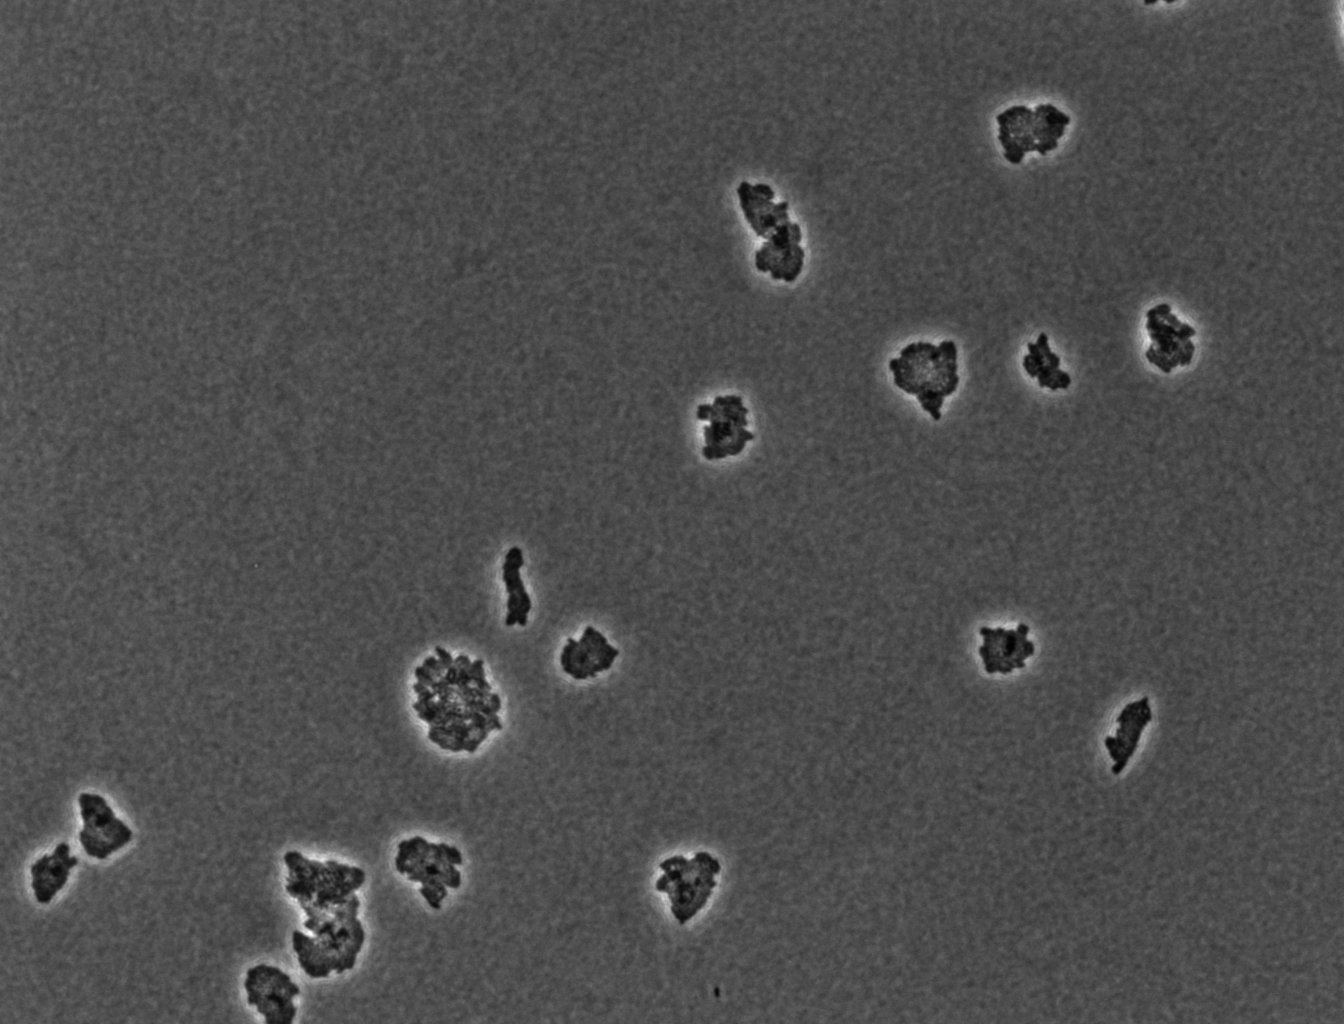
Phase contrast microscopy, 20x objective, 5 h incubation